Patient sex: F
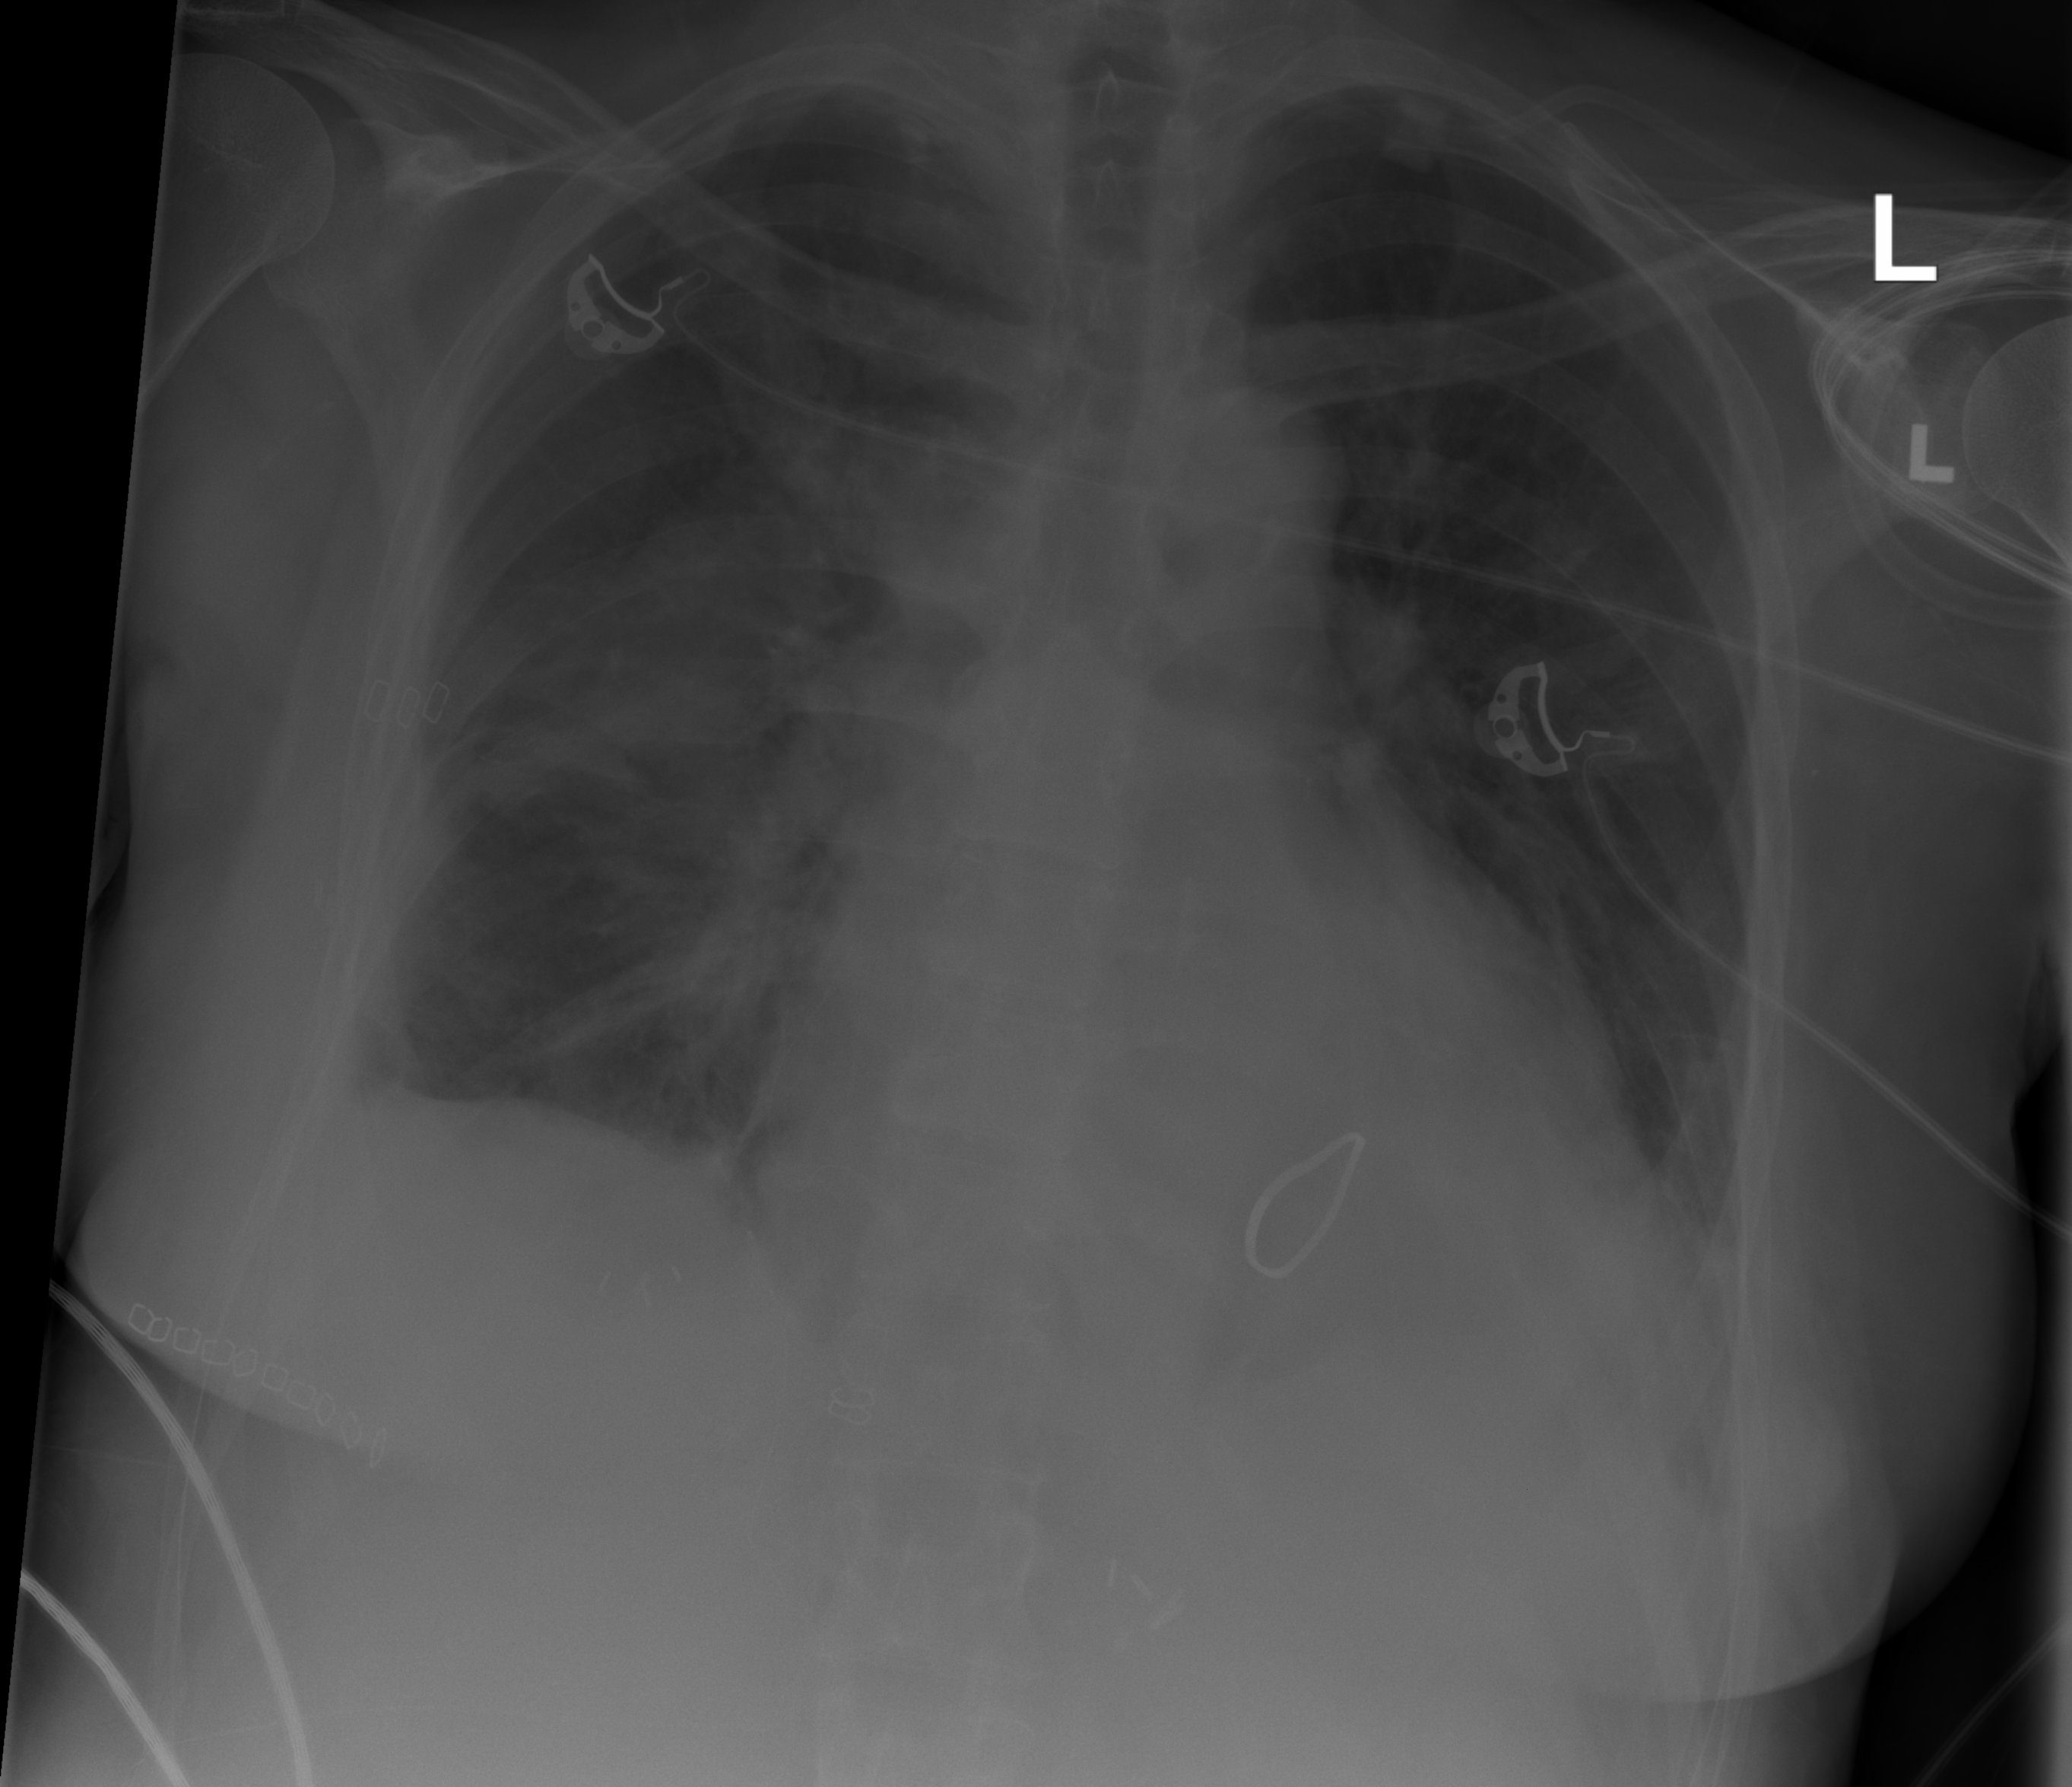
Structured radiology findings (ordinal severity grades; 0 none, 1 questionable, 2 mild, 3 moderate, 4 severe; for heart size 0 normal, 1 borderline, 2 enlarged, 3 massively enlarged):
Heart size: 2
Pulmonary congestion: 1
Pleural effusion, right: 2
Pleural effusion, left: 2
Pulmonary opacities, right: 2
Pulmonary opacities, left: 2
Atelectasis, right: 2
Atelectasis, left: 2